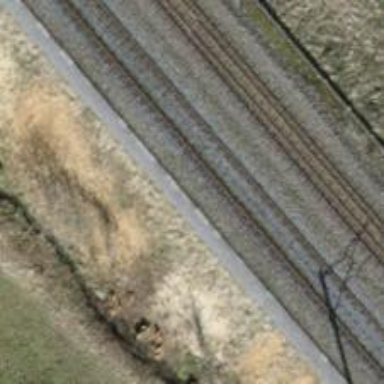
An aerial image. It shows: Single-track railway with electrified contact lines.